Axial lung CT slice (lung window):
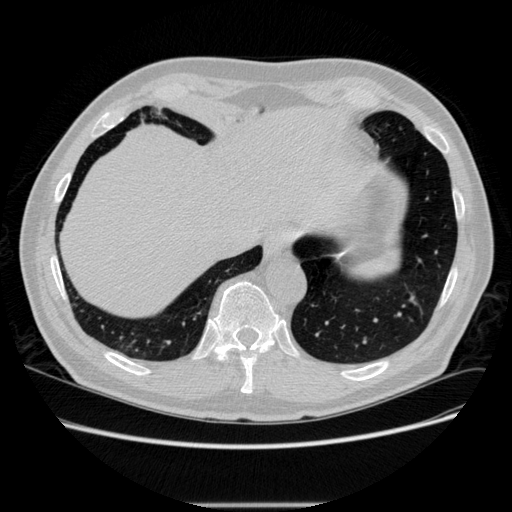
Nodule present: no